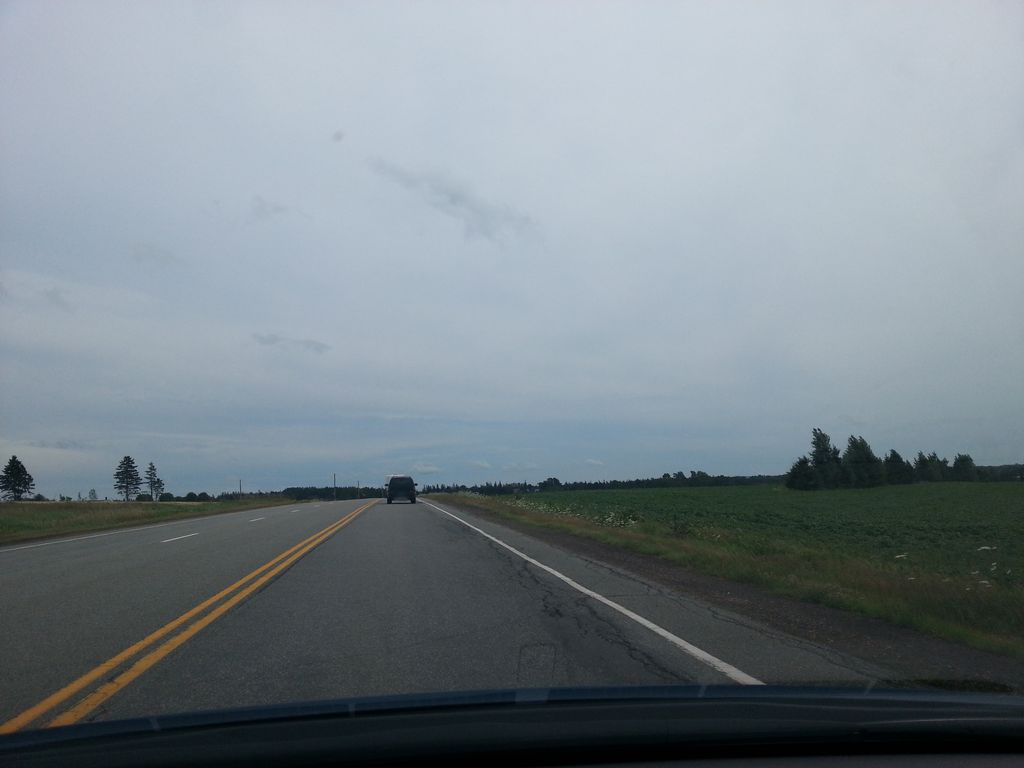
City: charlottetown